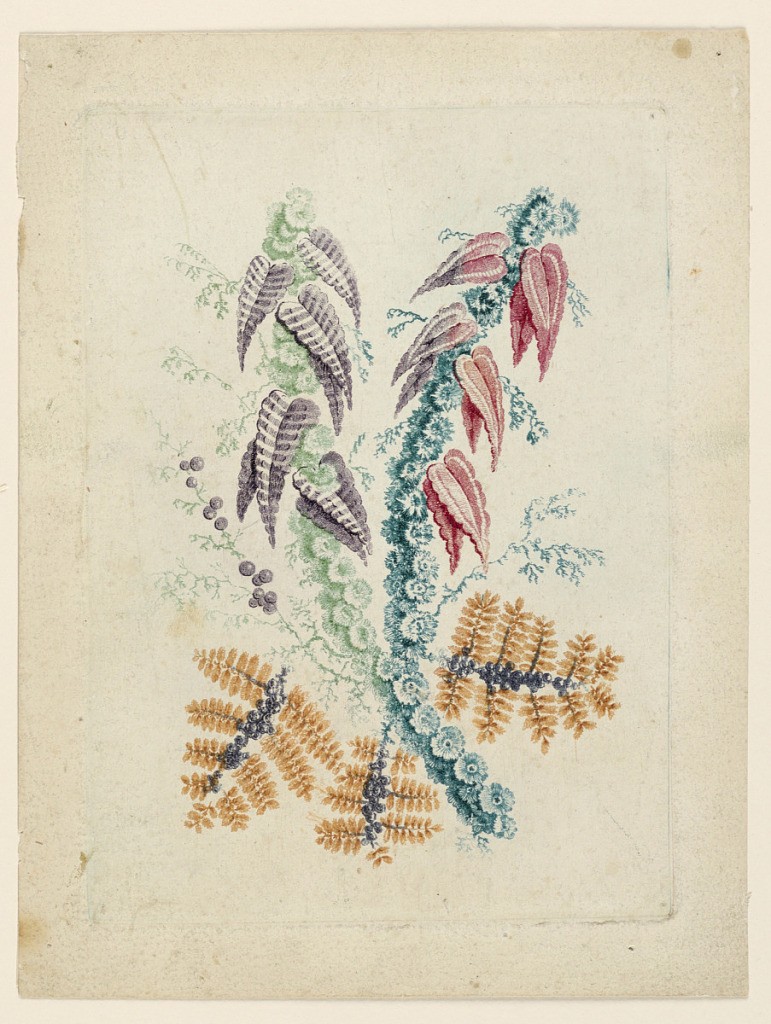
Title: Fantastic flower motif from "Nouvelle Suitte de Cahiers de fleurs idéales"
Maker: Jean-Baptiste Pillement, French, 1728–1808
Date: ca. 1760
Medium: Etching a la poupée and orange, teal, green, indigo, and red ink on paper
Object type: Print
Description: Two crossed imaginative flowering branches of leaves and blossoms in varying colors